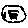
Label: hexagon